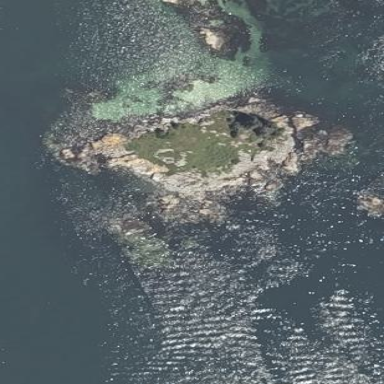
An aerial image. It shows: Islet along the natural coastline.